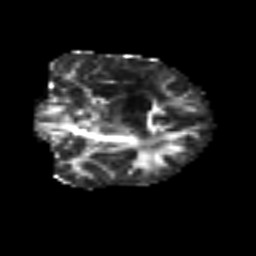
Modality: FA
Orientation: coronal
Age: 31
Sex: female
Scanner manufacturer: siemens
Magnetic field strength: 3 T
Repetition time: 6.1 s
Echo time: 0.101 s